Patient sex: F
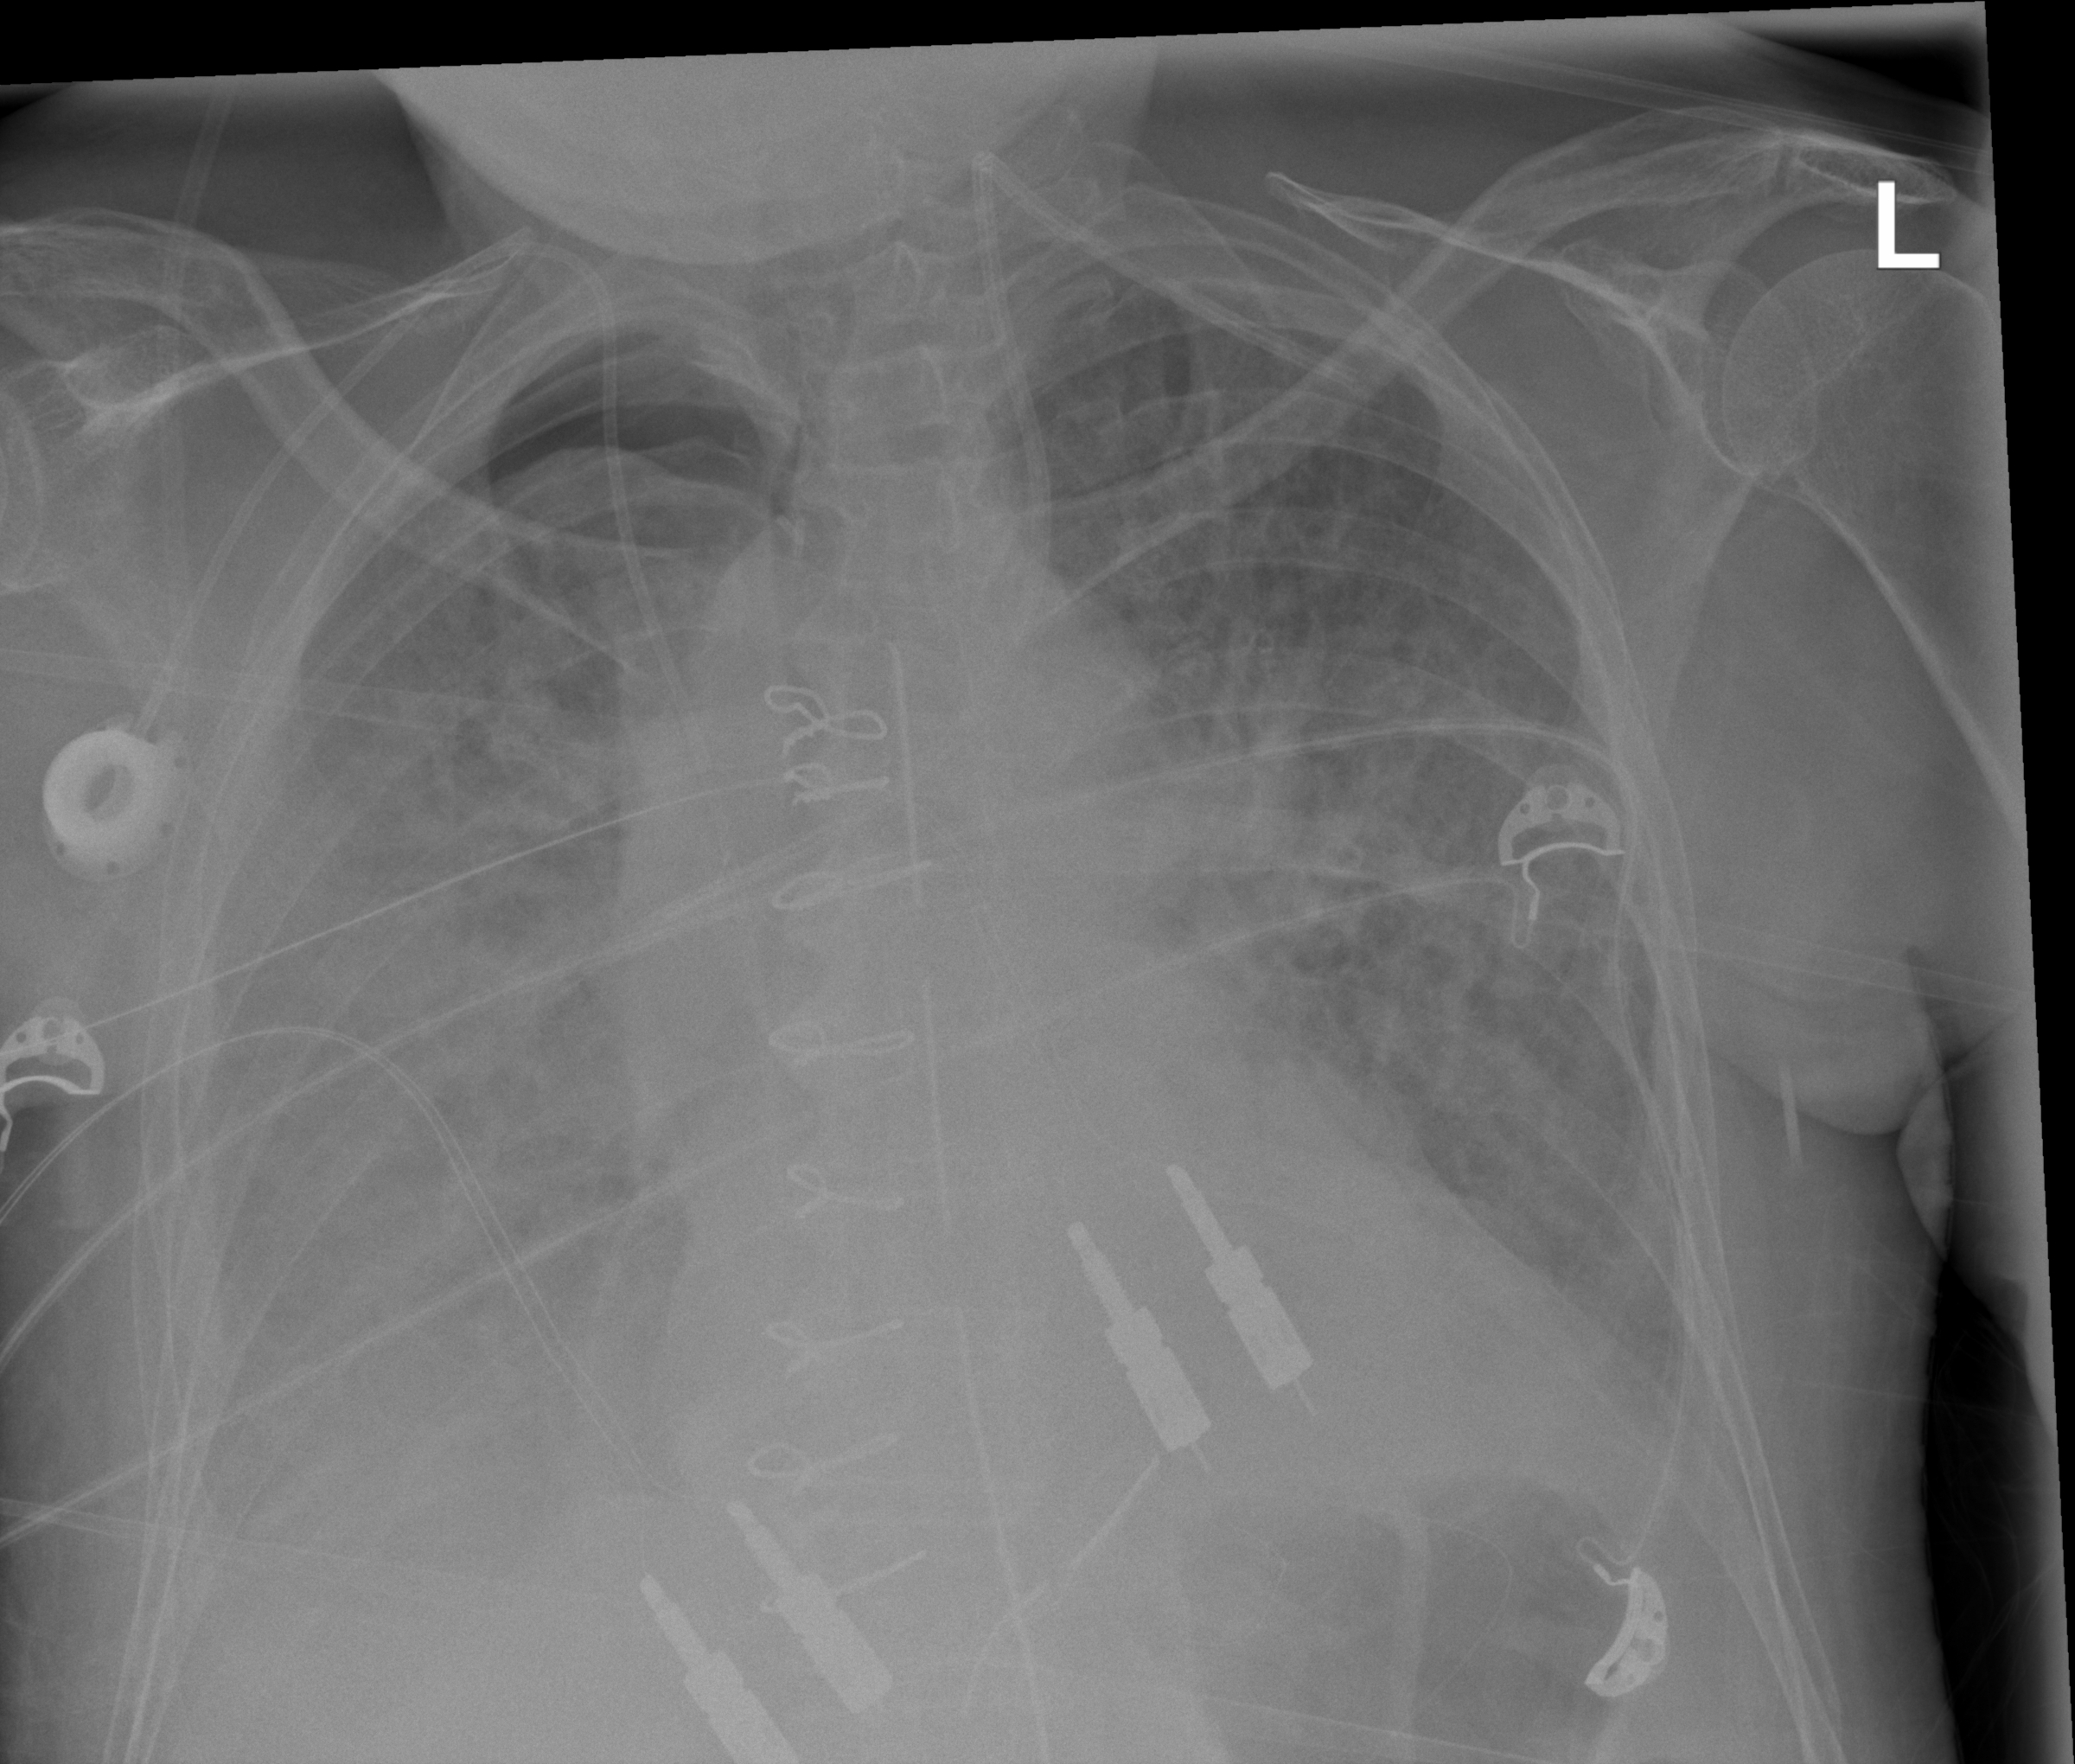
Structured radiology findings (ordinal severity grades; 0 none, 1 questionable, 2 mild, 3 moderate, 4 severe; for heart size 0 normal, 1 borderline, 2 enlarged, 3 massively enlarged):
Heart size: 1
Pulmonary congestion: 2
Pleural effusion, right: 2
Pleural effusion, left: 2
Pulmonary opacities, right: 2
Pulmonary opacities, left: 2
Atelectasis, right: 2
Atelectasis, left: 2